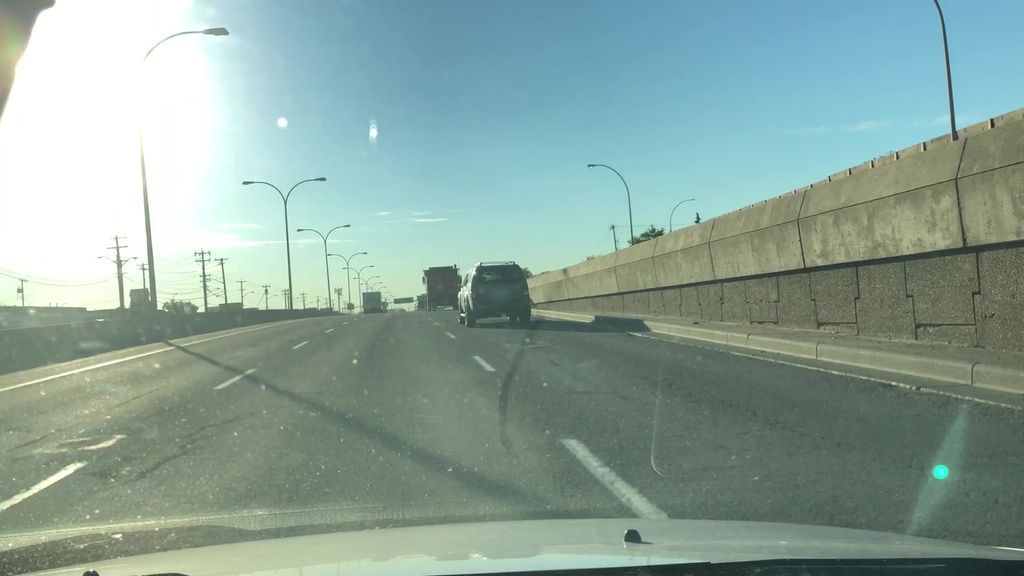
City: edmonton